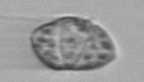
Label: Gyrodinium